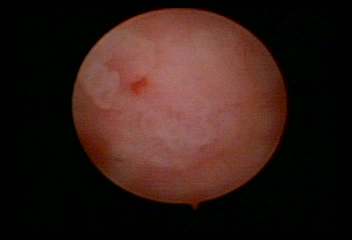
Modality: WLC
Class: Malignant
Subclass: LowGradePapillary
Lesion: L1
Stage: Ta
Morphology: Papillary
Bladder cancer association: Yes
Annotated structures: Tumor